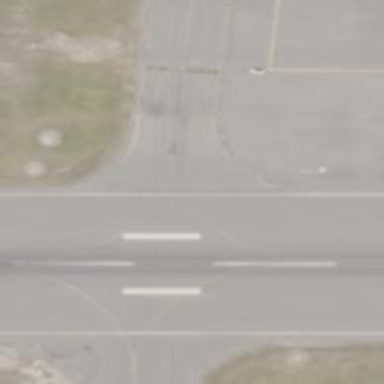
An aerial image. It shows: Image of taxiway at airport.